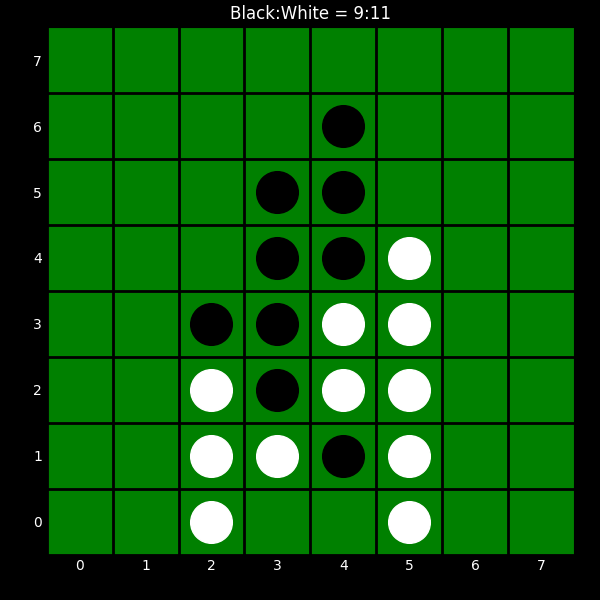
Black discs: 9
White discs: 11